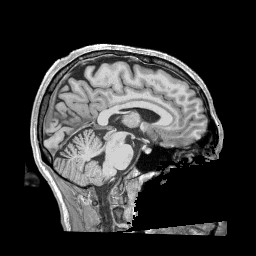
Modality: T1w
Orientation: sagittal